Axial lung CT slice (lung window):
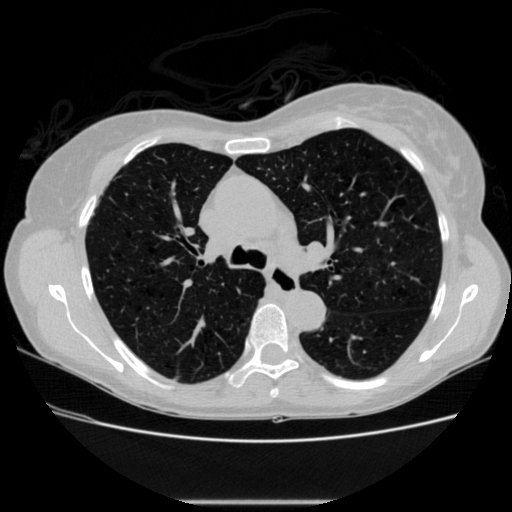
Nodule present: no